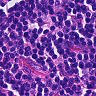
Metastatic tissue present: no